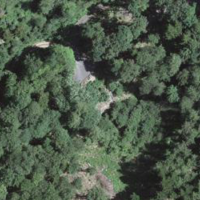
EUNIS habitat code: 44
Species observed at this site:
Primula vulgaris